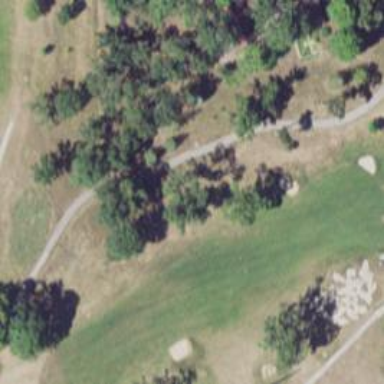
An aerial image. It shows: Scenic golf fairway.